Aerial crown-view tile of a tropical tree (Barro Colorado Island, Panama), acquired 20240611:
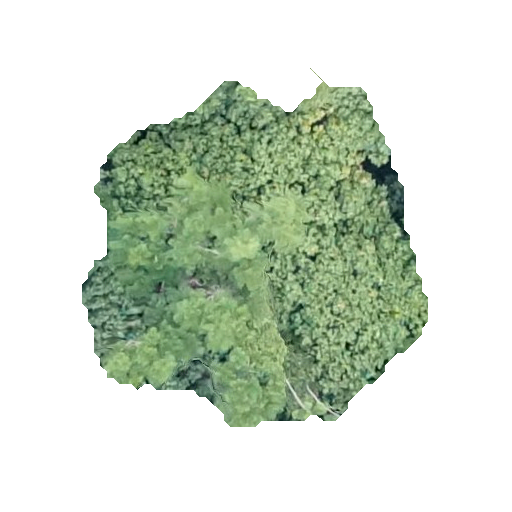
Species: Jacaranda copaia
GBIF accepted scientific name: Jacaranda copaia
Crown area: 139.196 m²